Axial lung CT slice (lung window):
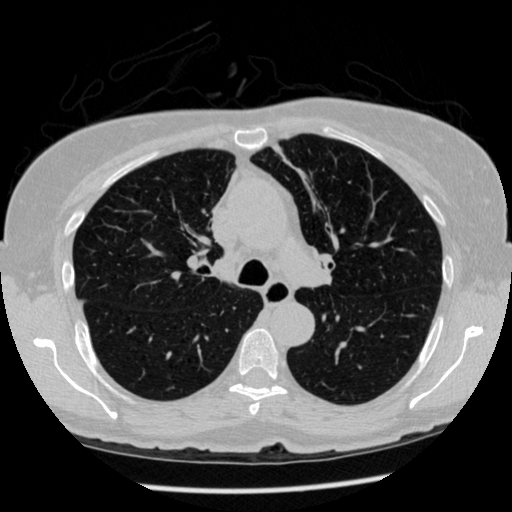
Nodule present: no